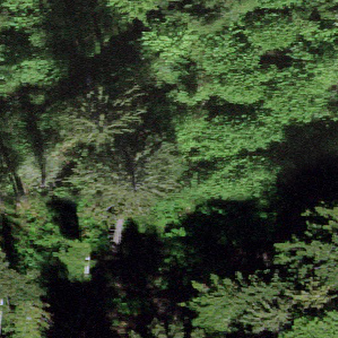
Label: other